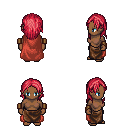
a pixel art fantasy rpg character, female body template, human, dark skin, maroon cape, robe skirt, ruby red long hairstyle, leather bracers, four views (front, back, left, right), 2x2 character sprite sheet, small pixel art, hard edges, no anti-aliasing